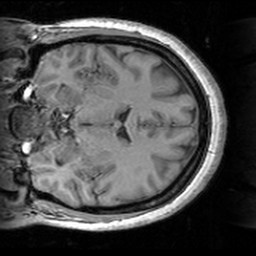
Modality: T1w
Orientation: coronal
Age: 18
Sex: female
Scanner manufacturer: siemens
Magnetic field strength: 3 T
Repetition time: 1.63 s
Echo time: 0.00311 s